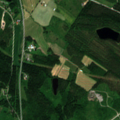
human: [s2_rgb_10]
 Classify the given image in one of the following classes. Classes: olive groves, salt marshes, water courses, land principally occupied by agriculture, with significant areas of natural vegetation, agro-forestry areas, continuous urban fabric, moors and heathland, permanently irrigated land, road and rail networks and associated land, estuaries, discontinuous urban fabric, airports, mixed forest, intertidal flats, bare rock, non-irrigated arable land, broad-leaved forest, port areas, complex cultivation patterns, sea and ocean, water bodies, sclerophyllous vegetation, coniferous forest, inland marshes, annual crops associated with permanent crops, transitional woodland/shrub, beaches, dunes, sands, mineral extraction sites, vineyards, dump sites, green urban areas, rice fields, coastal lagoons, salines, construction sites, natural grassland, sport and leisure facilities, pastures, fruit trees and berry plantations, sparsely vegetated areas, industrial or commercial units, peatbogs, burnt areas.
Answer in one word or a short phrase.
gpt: land principally occupied by agriculture, with significant areas of natural vegetation, coniferous forest, mixed forest, transitional woodland/shrub